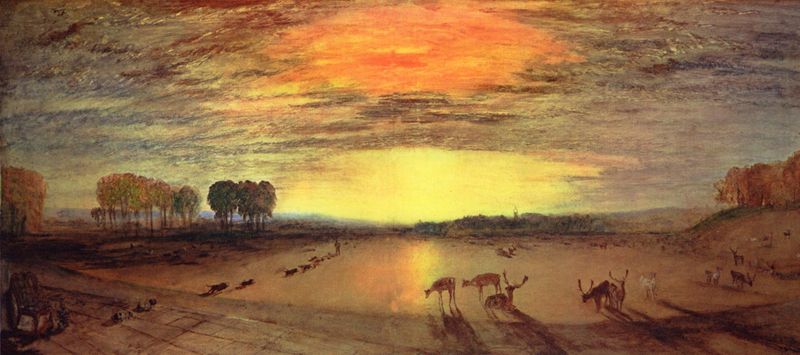
Titel: Der Park Petworth: Im Hintergrund die Kirche von Tillington
Künstler: William Turner
Standort: London
Institution: Tate Gallery
Schlagwörter: baum, blau, gemälde, himmel, meer, schatten, wasser, wolken, bäume, gelb, grün, landschaft, sand, see, stadt, ufer, abend, braun, licht, orange, strasse, park, rot, tiere, weg, wiese, wolke, malerei, mensch, öl, dämmerung, ebene, erde, feld, ferne, horizont, hügel, nass, natur, sonnenaufgang, spiegelung, weide, weite, flach, sonne, england, schön, tal, wald, turm, stillleben, aussicht, ornage, orang, strand, schlagschatten, rudel, afrika, berge, dünen, wüste, abendsonne, eben, sonnenuntergang, herde, rind, wagen, constable, wild, abendrot, savanne, steppe, ebbe, offen, strahlen, geld, lichtung, reihe, hirsch, hirsche, kitz, reh, rehe, fressen, geweih, hirte, glühen, rundung, hühel, prärie, bambi, antilopen, hirschkuh, sonn, nordisch, countryhouse, sonneaufgang, lange schatten, 19. jahrhundert, 20. jahrhundert, +strahlen, damwild, hircsh, nordische